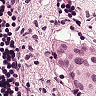
Metastatic tissue present: no